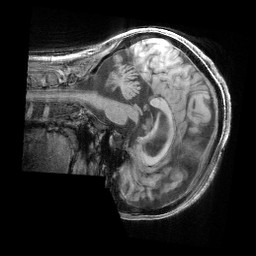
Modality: T1w
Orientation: sagittal
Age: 43
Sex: female
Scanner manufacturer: siemens
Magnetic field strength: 3 T
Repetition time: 2.4 s
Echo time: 0.00241 s